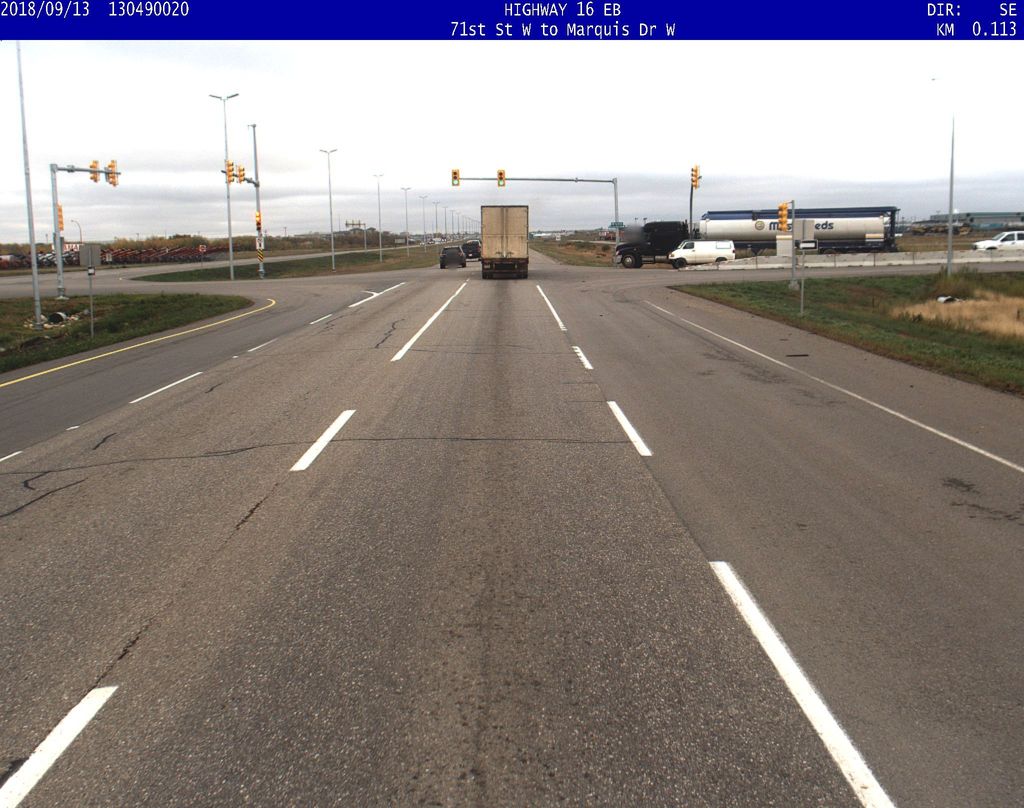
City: saskatoon